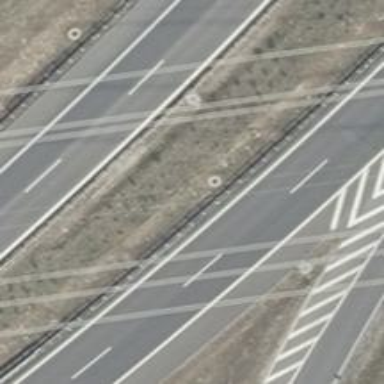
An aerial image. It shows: Asphalt motorway.